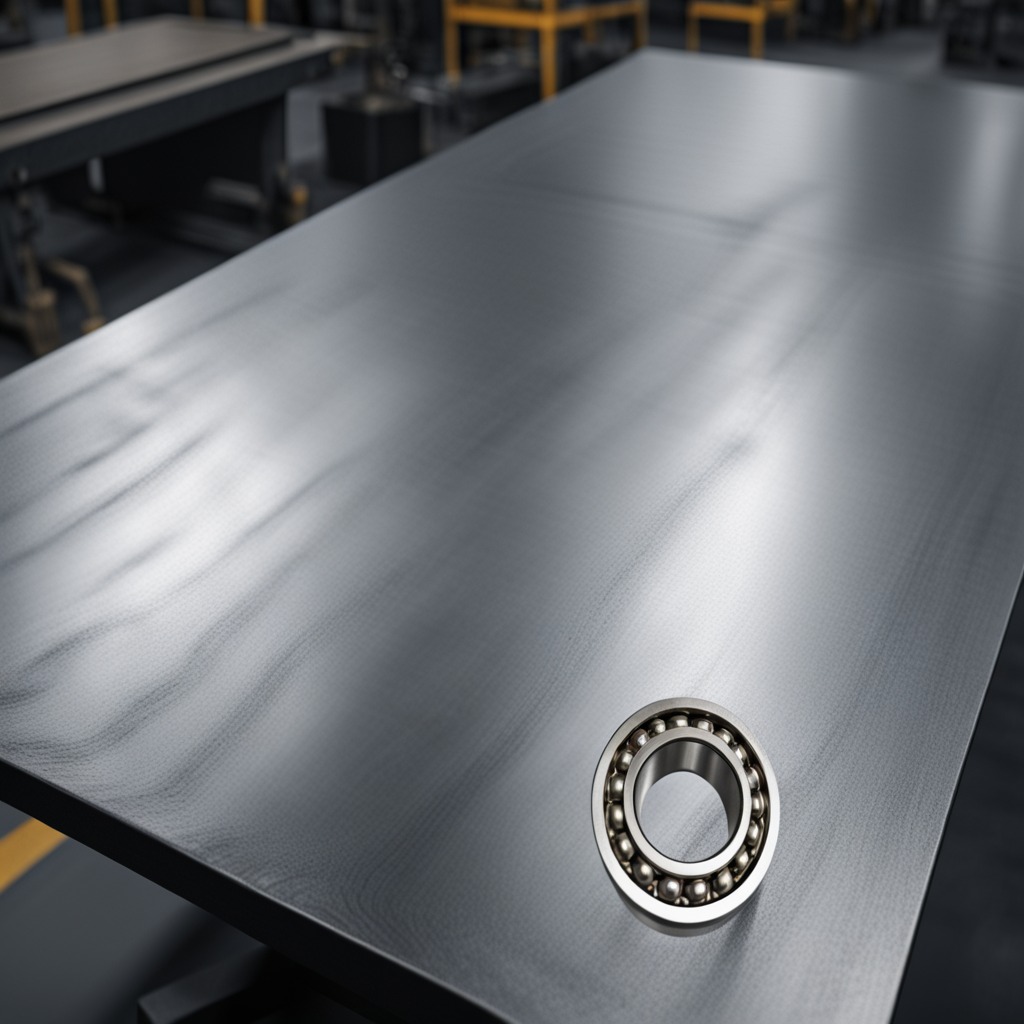
A metal ball bearing is lying on a cold steel table in a mining workshop gritty textures.